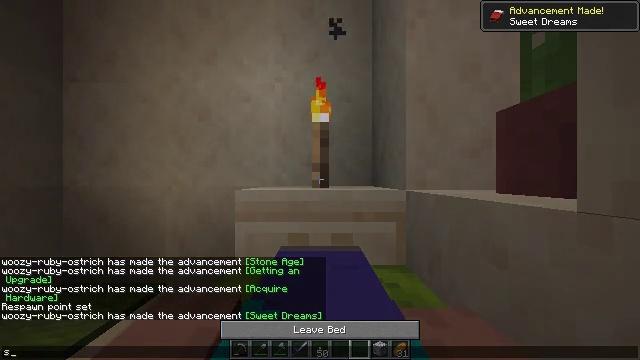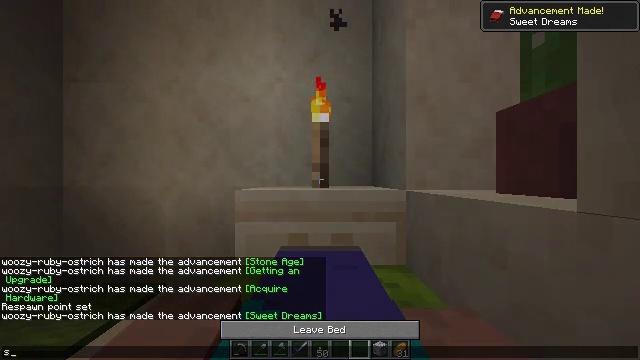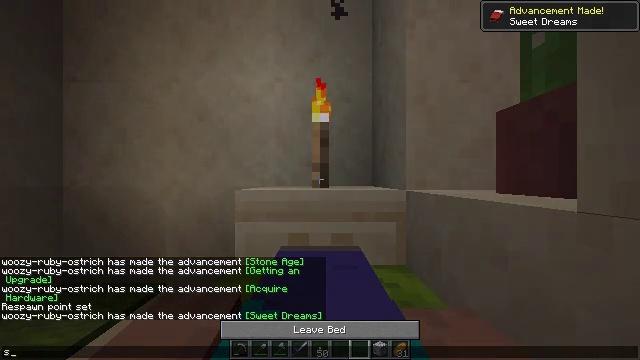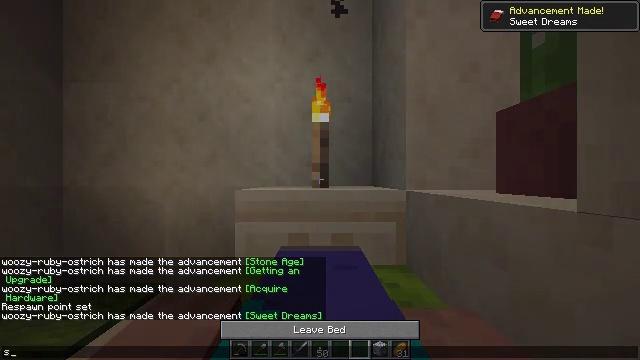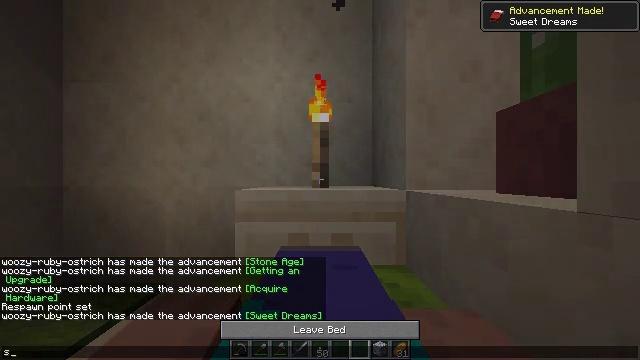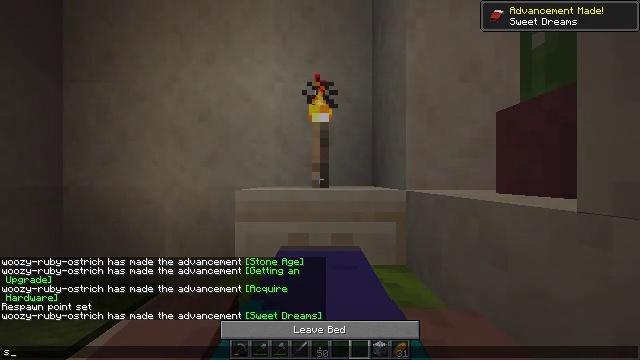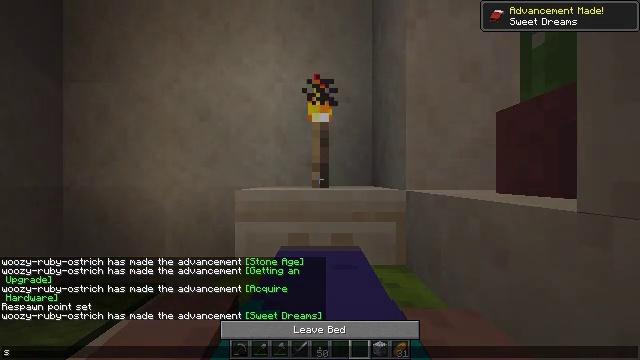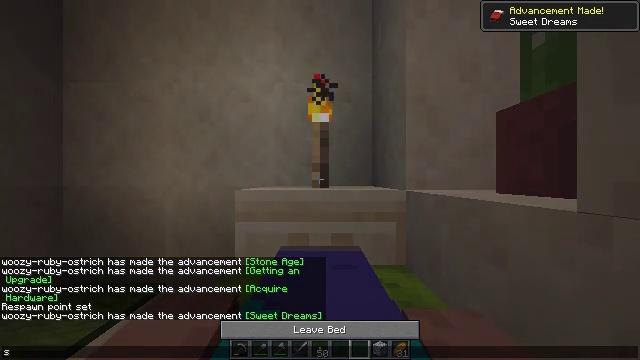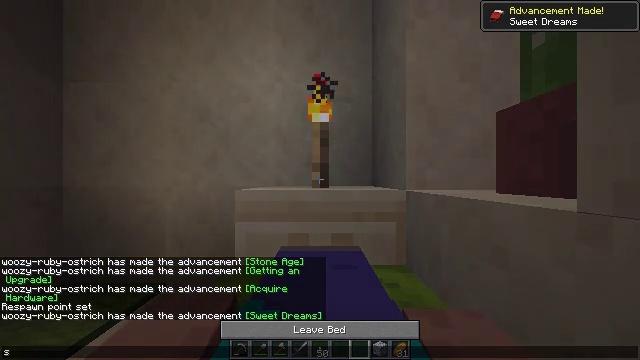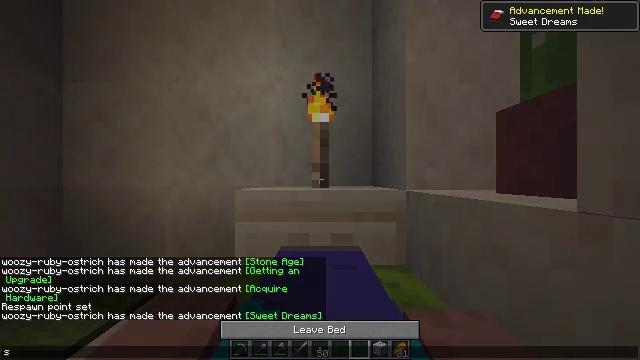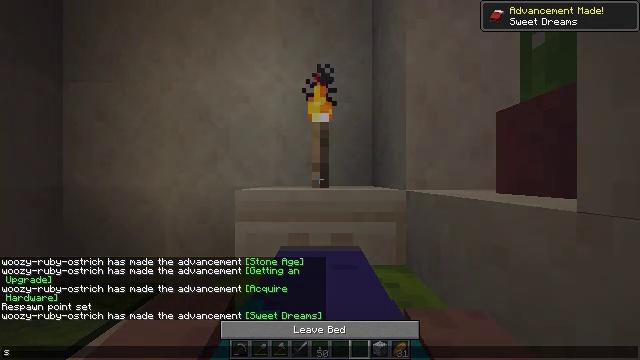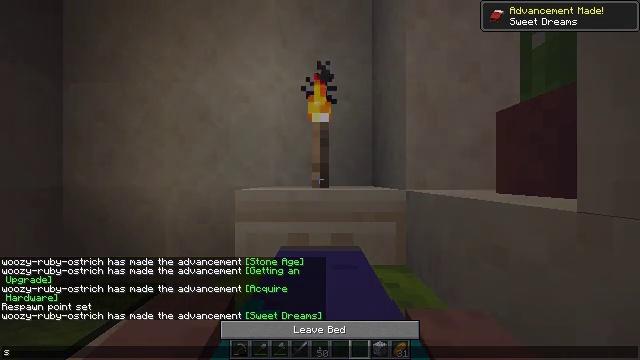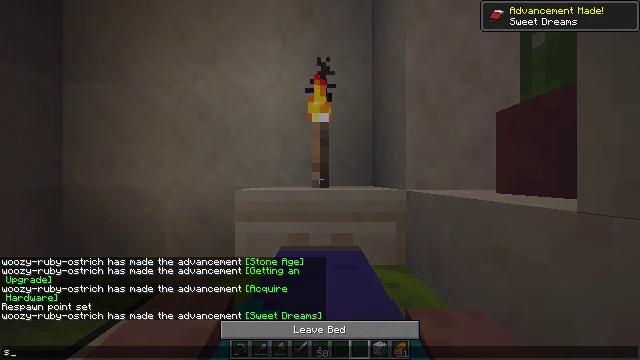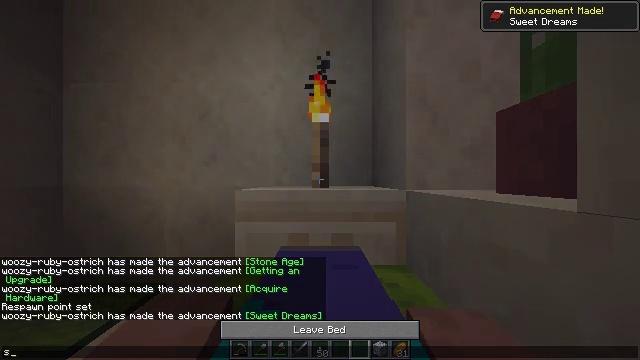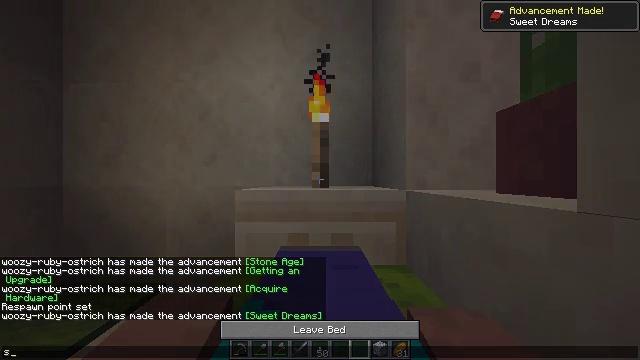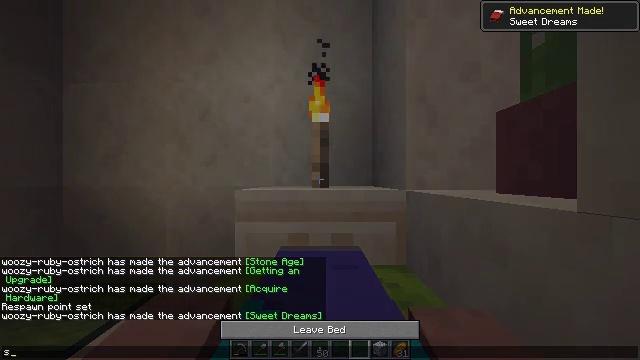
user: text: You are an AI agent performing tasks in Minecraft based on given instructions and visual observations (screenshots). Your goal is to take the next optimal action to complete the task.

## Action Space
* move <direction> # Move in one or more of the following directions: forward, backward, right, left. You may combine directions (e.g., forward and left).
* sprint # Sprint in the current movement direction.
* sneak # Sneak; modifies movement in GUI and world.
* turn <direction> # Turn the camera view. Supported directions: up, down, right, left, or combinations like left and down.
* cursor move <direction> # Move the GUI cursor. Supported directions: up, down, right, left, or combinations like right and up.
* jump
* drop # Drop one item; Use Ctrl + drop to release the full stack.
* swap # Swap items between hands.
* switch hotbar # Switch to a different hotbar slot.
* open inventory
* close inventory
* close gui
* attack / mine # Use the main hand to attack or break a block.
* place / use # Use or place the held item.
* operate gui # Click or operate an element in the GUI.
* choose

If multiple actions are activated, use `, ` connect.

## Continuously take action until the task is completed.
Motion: motion action
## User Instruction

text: Get the jungle button back into inventory.
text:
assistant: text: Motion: no_op
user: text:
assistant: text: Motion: no_op
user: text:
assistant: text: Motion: no_op
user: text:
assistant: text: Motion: no_op
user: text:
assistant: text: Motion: no_op
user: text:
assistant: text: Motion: operate gui
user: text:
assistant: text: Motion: operate gui
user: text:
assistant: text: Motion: operate gui
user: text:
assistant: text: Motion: no_op
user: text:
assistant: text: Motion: no_op
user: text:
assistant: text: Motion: no_op
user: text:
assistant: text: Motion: no_op
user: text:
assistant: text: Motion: no_op
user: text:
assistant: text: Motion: no_op
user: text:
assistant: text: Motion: no_op
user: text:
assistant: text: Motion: no_op
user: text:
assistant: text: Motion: no_op
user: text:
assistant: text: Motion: no_op
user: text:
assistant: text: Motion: no_op
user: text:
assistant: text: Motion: no_op
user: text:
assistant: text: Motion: no_op
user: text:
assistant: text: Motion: no_op
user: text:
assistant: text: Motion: no_op
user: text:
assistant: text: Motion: no_op
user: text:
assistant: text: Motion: no_op
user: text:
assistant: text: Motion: no_op
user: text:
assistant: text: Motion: no_op
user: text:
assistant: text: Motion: no_op
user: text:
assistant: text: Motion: no_op
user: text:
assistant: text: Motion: no_op